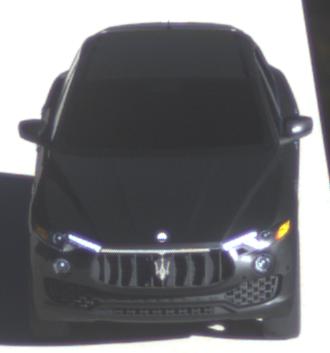
Make: Maserati
Model: Levante GT Hybrid
Detailed model: Levante
Model produced from: 2021/07
Model produced until: 2022/10
Doors: 4
Color: black
Road condition: dry road
Daytime: sunrise or sunset
Contrast: high contrast